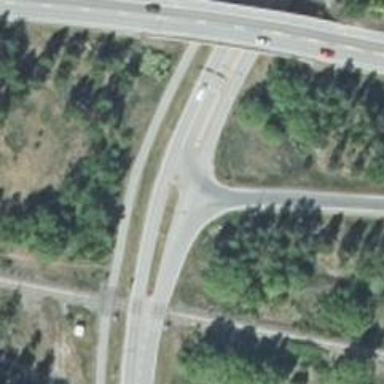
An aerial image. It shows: Primary link highway with asphalt surface and tertiary functional class.